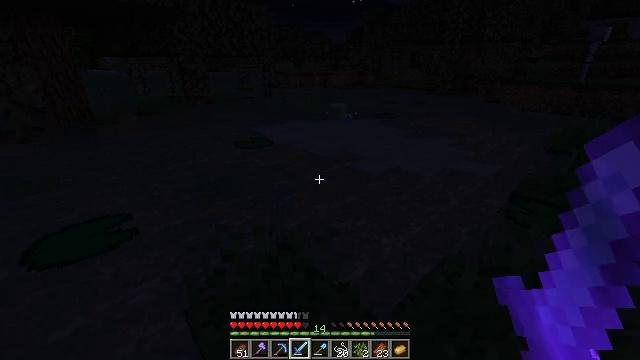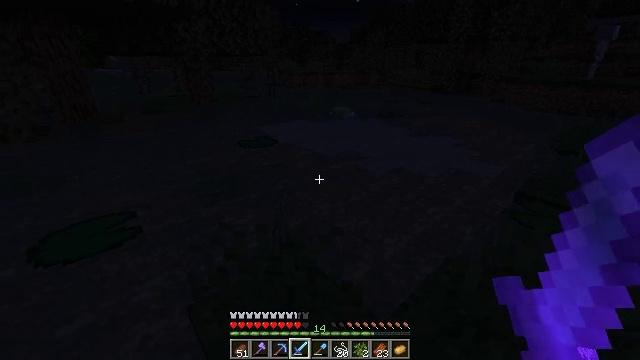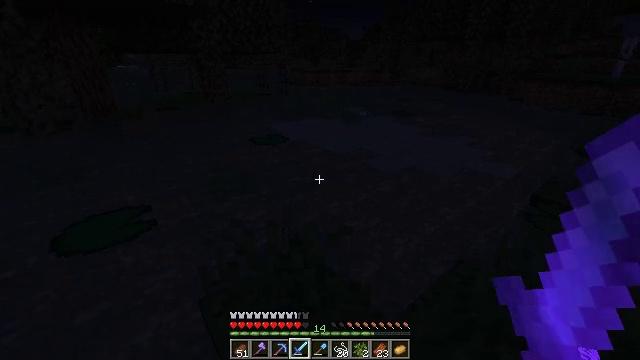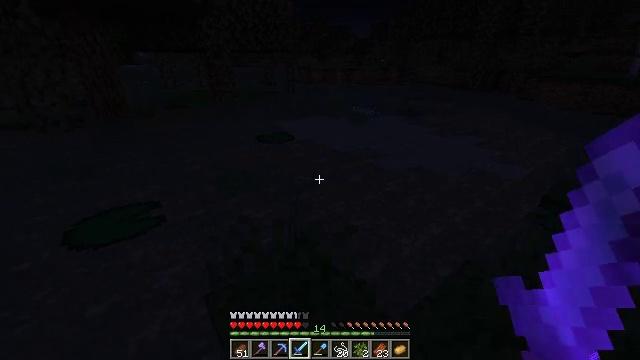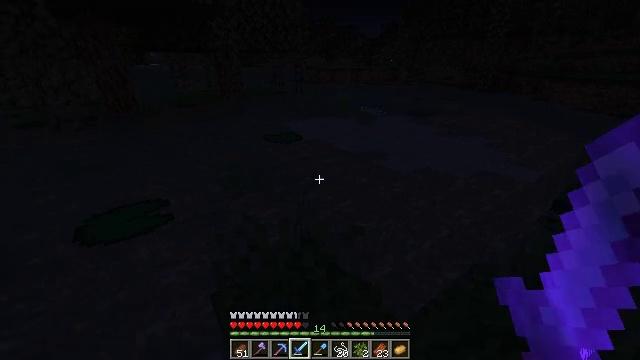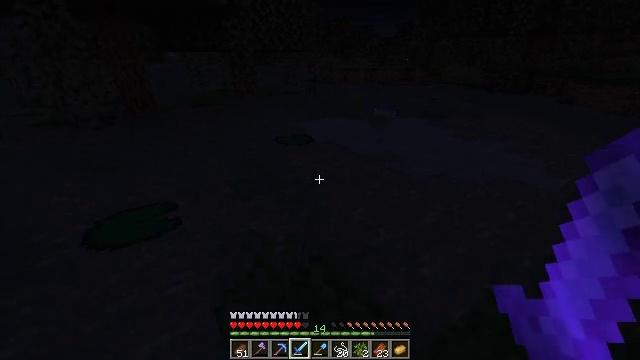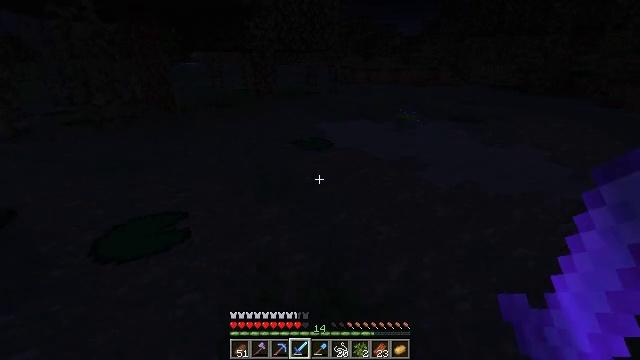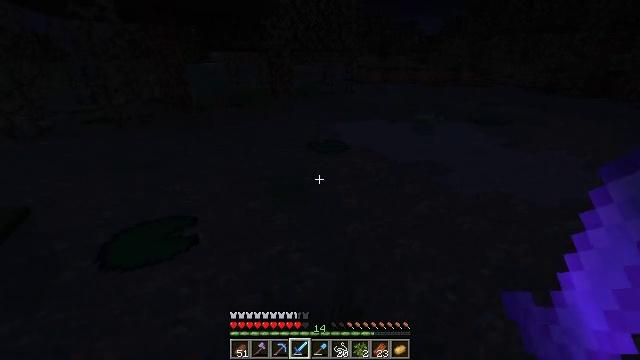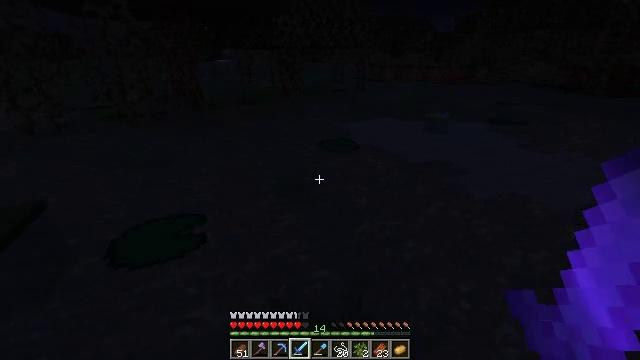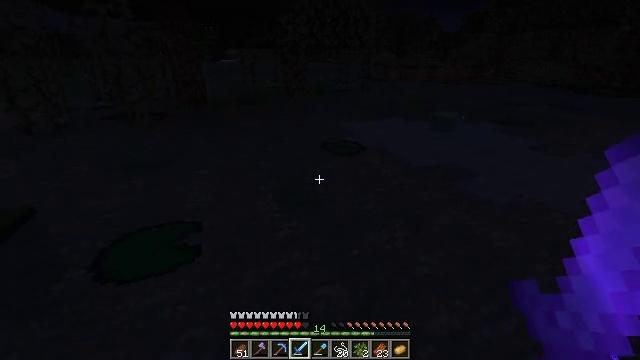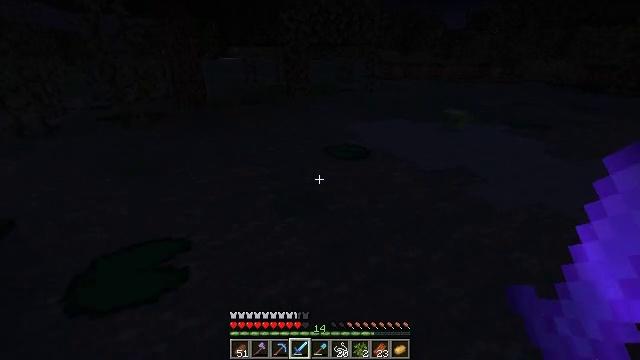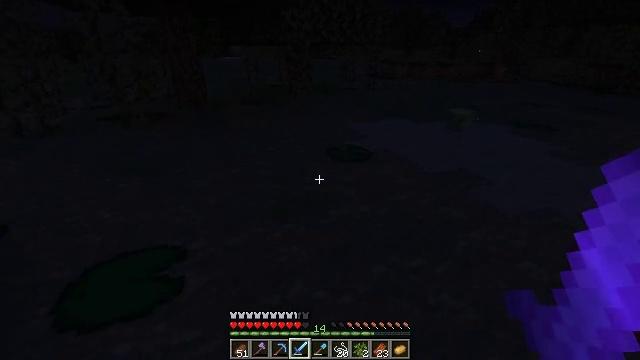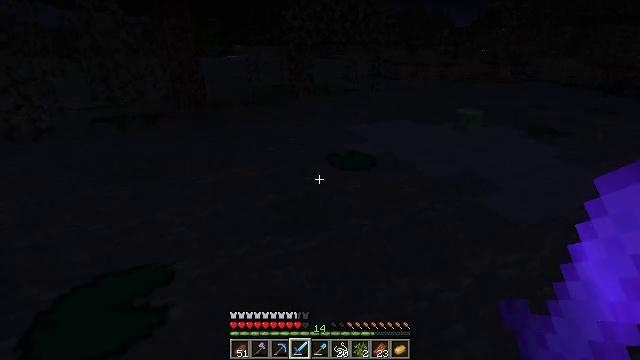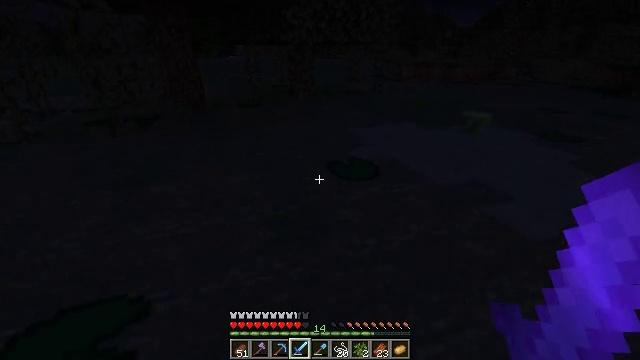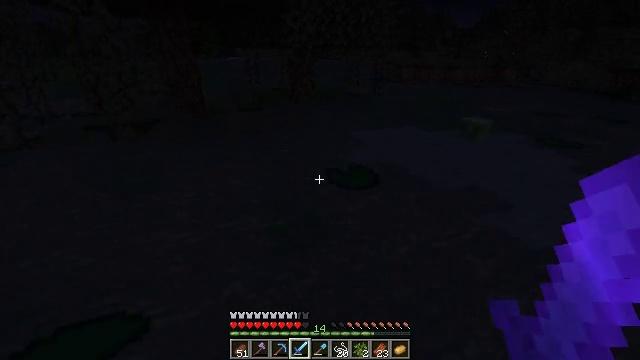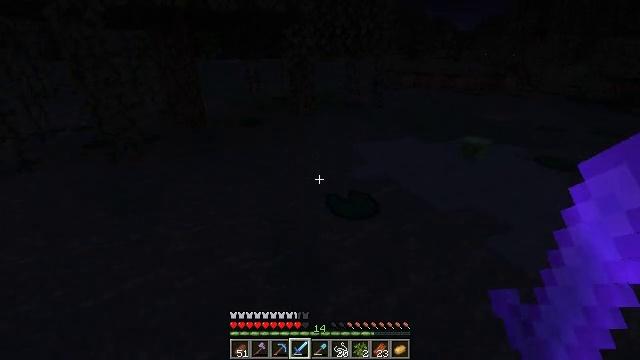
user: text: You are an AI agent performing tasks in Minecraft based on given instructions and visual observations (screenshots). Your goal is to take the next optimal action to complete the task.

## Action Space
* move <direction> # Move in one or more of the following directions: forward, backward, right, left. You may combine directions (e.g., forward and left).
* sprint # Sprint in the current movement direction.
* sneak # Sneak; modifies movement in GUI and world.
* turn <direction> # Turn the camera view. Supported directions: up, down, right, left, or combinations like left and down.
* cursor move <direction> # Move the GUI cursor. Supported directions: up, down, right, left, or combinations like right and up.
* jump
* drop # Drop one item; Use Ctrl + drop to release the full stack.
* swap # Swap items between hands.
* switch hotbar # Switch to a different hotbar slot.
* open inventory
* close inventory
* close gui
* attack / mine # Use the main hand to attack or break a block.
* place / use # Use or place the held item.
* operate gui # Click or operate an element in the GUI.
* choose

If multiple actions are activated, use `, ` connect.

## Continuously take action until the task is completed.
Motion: motion action
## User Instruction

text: Hunt mobs.
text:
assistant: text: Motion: no_op
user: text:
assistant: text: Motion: turn left
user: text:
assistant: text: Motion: turn left
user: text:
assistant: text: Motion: move forward, turn left
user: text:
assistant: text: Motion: move forward, turn left
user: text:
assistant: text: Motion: move forward, turn left
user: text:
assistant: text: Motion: move forward, turn left
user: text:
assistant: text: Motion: move forward, turn left
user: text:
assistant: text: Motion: move forward
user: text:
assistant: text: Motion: move forward
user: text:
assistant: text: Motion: move forward
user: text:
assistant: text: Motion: move forward
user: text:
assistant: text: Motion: move forward
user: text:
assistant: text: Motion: move forward, jump
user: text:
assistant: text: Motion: move forward, jump
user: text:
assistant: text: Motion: move forward, jump
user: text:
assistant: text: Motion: move forward, jump
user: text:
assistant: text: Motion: move forward, jump
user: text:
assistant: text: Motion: move forward, jump
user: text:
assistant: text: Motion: move forward, jump
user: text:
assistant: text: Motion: move forward, jump
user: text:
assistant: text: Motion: move forward, turn right, jump
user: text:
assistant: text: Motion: move forward, turn right, jump
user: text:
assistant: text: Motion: move forward, turn right, jump
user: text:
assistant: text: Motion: move forward, turn right, jump
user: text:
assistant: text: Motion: move forward, jump
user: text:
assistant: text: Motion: move forward, jump
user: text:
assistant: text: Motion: move forward, jump
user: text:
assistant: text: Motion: move forward, jump
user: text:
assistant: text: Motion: move forward, jump